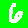
Digit: 6